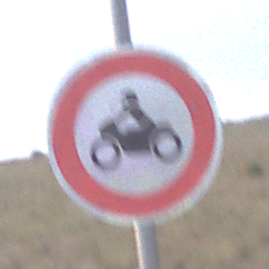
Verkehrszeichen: VerbotKraftraeder
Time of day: SunriseSunset
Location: Outdoor (Nature)
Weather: Overcast
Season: NotSpecified
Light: Natural